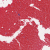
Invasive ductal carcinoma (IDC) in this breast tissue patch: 0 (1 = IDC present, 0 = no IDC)